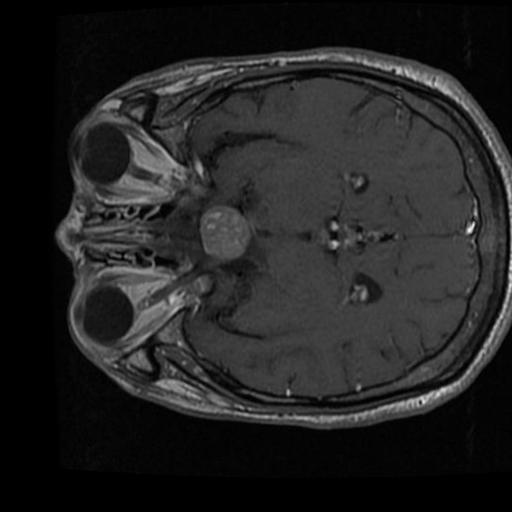
Label: brain_tumor